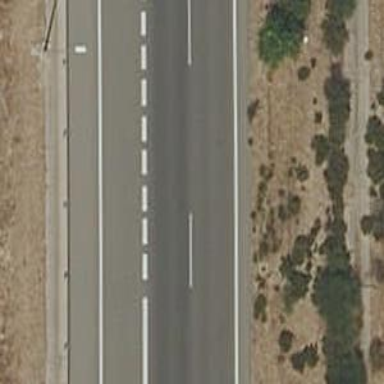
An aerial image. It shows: View of motorway.